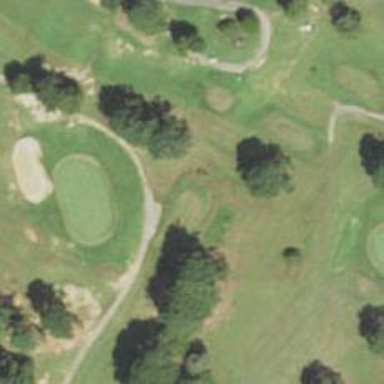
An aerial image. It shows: Golf tee.